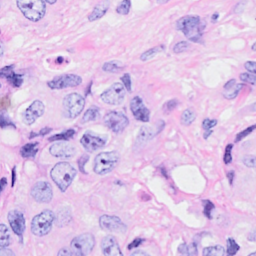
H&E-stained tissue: Breast